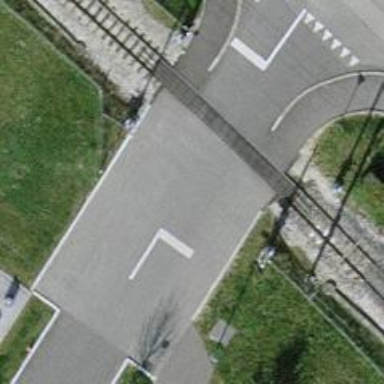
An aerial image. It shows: Level crossing with double half barrier.